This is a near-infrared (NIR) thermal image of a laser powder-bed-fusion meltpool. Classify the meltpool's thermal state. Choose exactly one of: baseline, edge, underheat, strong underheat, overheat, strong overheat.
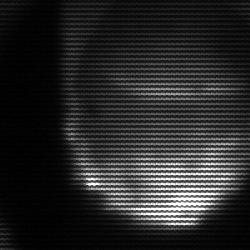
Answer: edge